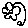
Label: flower